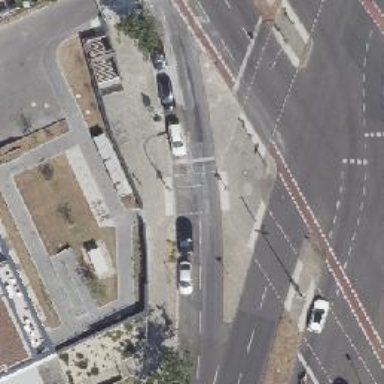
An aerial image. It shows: Road with traffic signals.